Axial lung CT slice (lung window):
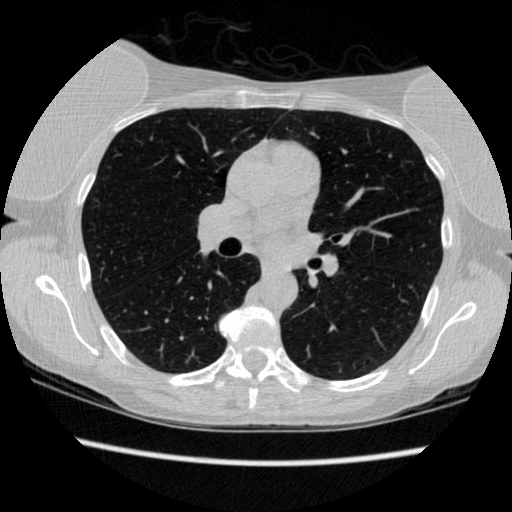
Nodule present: no